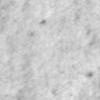
Label: no_change